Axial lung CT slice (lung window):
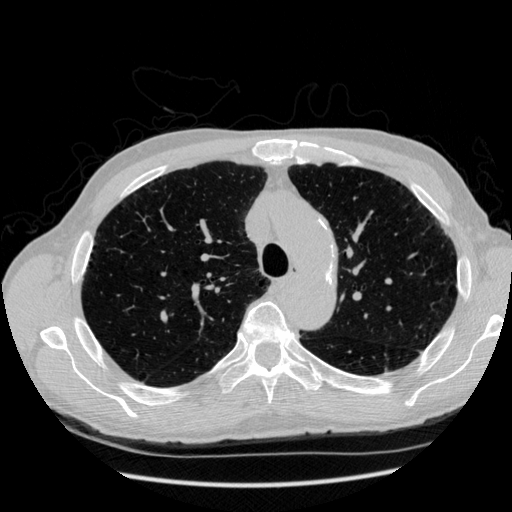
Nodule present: no